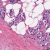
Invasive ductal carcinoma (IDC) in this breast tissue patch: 1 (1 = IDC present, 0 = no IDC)